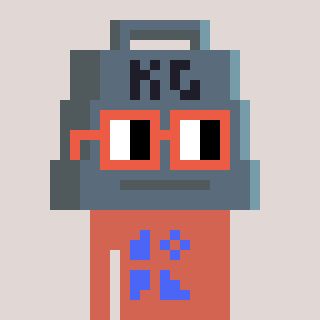
a pixel art character with square orange glasses, a weight-shaped head and a peachy-colored body on a warm background